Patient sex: M
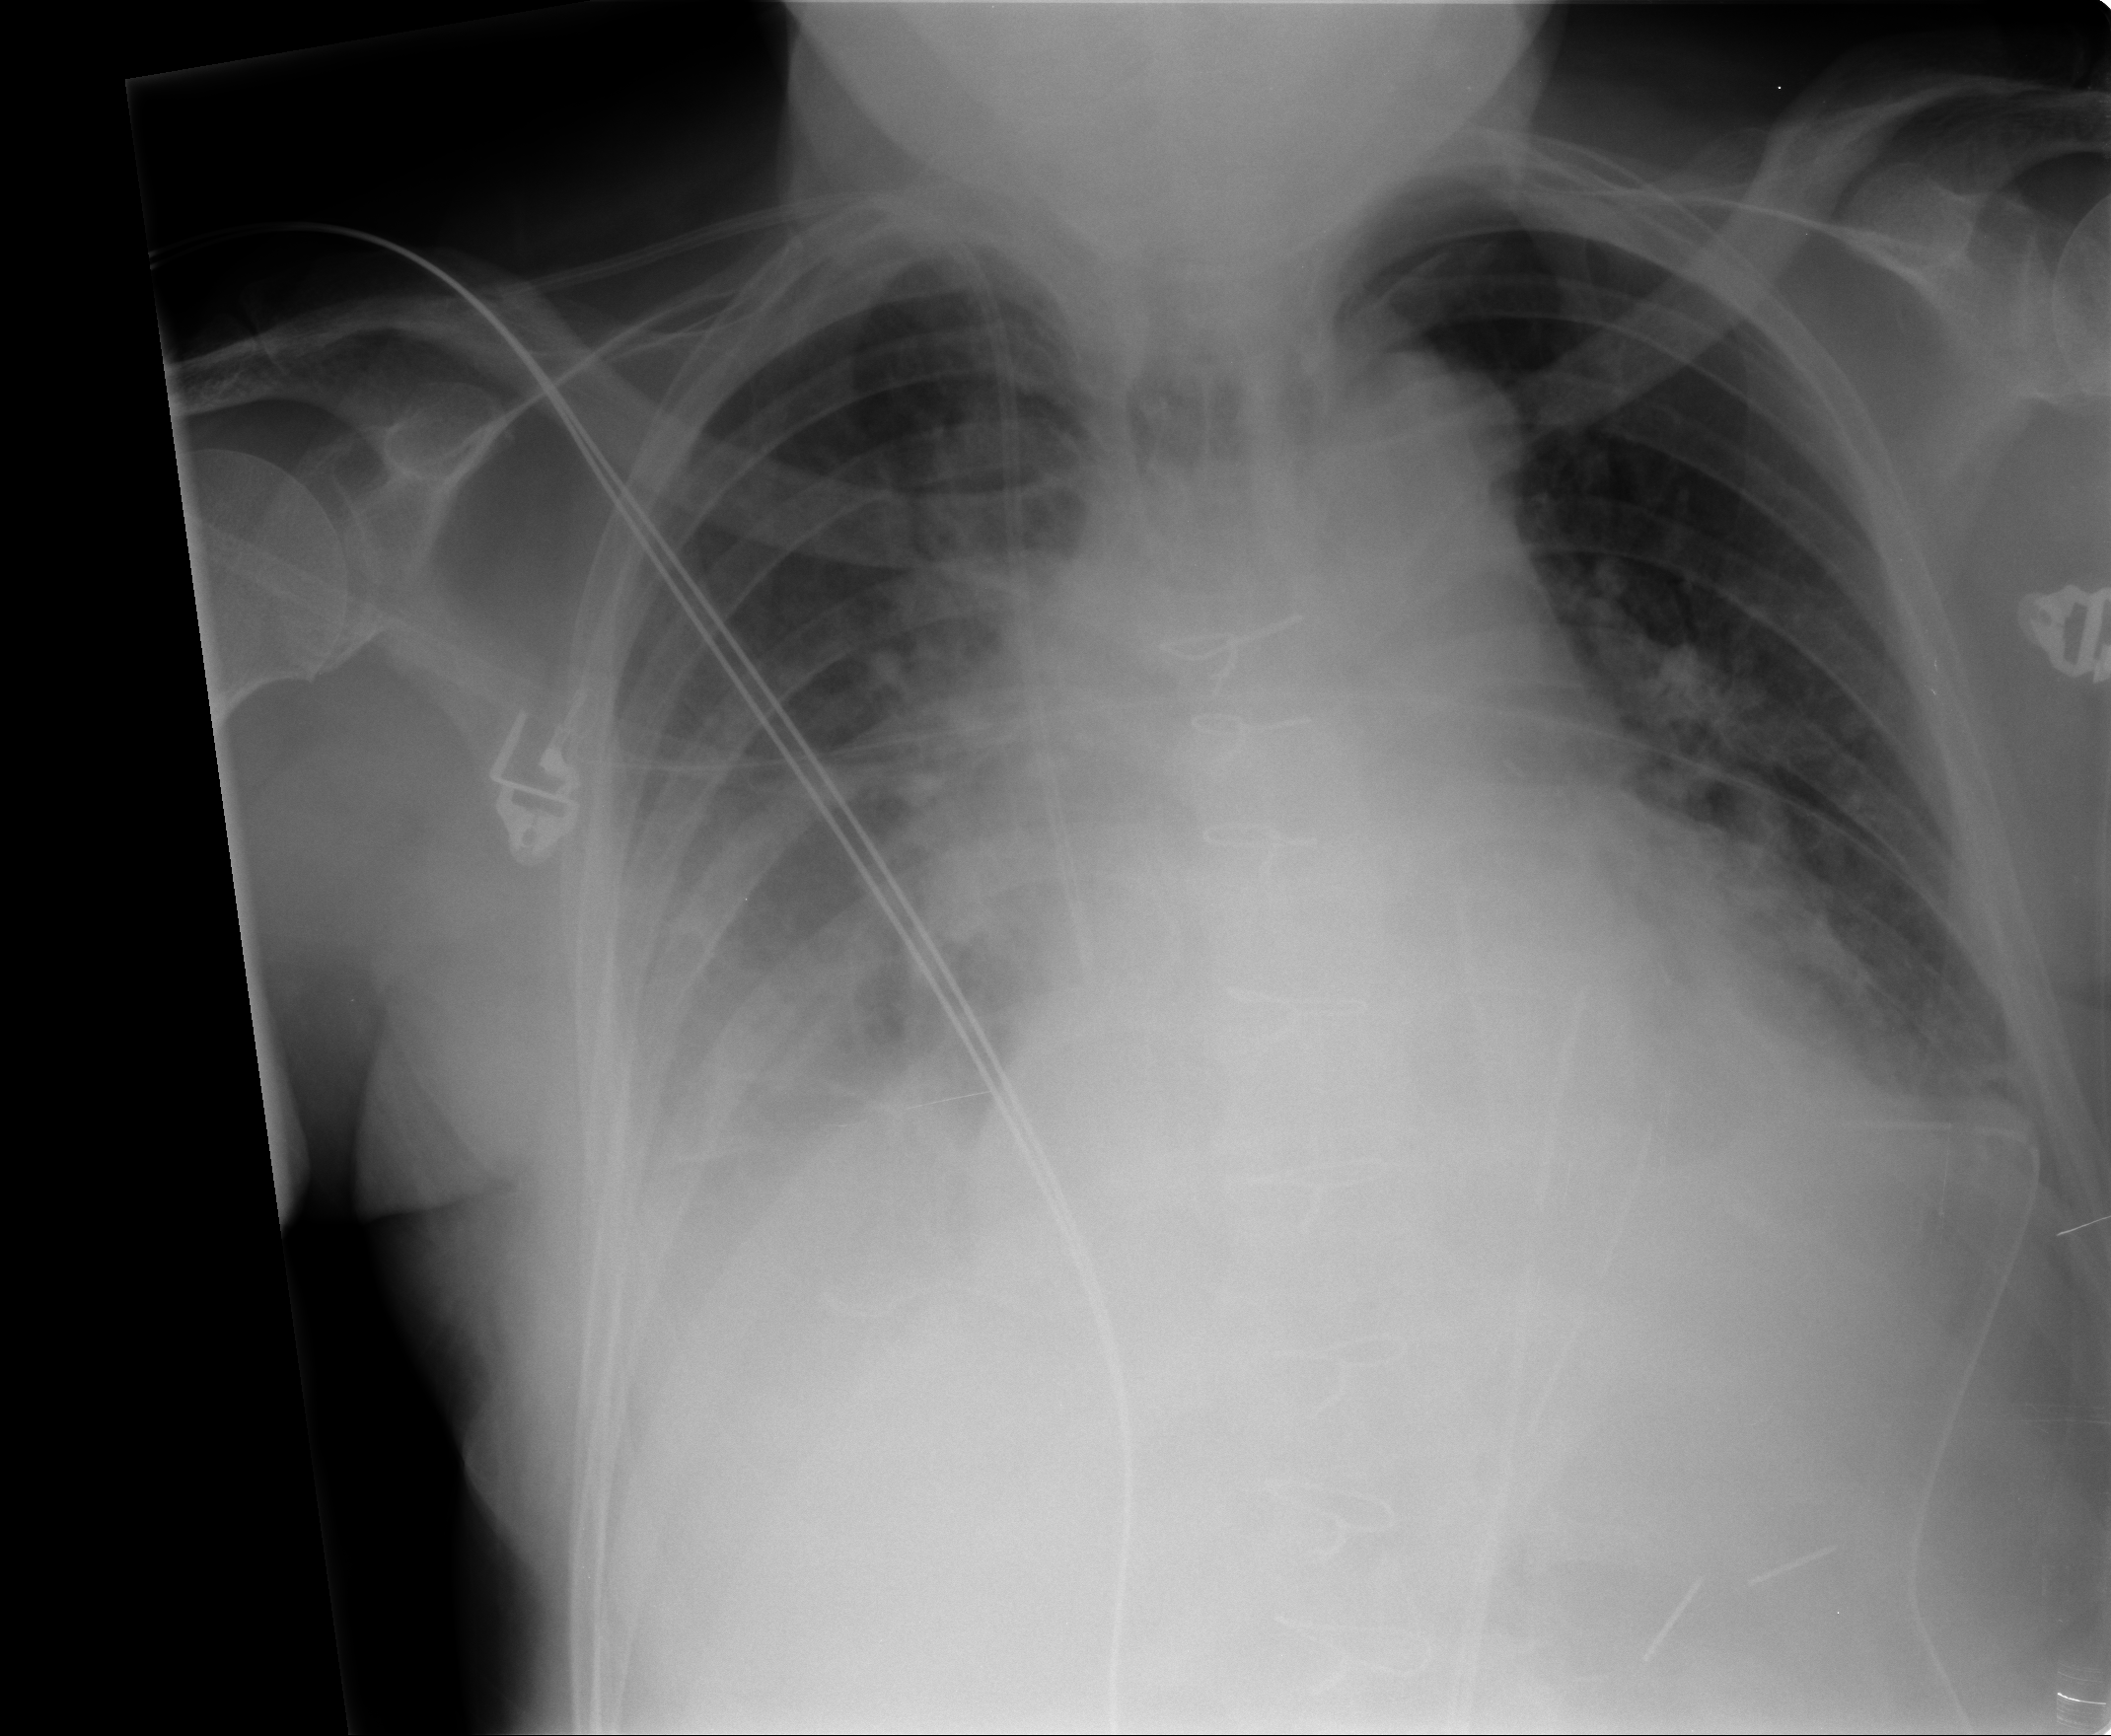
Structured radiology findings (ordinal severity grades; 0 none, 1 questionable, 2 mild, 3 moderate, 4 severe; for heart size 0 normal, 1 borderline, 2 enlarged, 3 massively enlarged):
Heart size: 2
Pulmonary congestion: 3
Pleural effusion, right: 2
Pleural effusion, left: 1
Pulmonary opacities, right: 1
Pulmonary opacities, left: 0
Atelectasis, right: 2
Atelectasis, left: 2